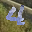
Label: 4